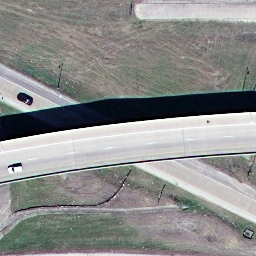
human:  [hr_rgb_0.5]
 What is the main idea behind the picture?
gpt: overpass